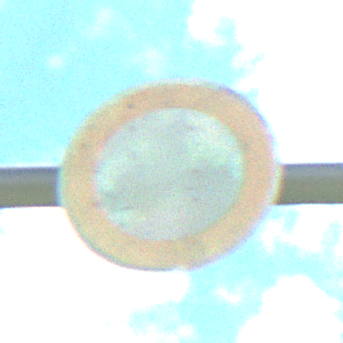
Verkehrszeichen: VerbotFahrzeugeAllerArt
Umgebung: Outdoor, Nature
Tageszeit: Midday
Wetter: PartlyCloudy
Licht: Natural
Jahreszeit: NotSpecified
Kontrast: HighContrast